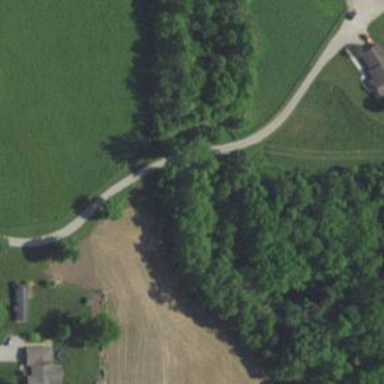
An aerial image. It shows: Culvert tunnel.